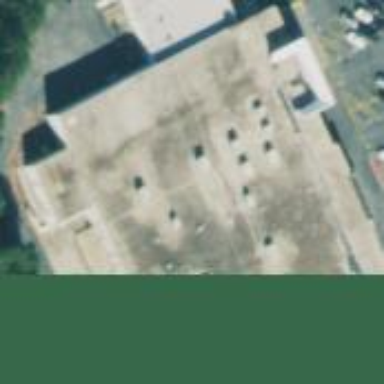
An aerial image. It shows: Building.